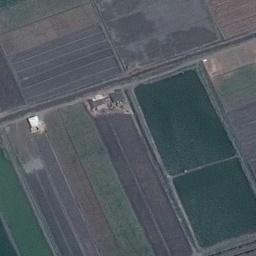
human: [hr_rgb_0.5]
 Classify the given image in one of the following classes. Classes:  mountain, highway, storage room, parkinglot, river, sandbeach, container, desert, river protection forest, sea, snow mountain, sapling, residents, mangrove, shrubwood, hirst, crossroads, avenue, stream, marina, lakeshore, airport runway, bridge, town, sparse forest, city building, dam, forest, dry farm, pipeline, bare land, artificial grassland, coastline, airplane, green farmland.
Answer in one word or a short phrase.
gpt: green farmland